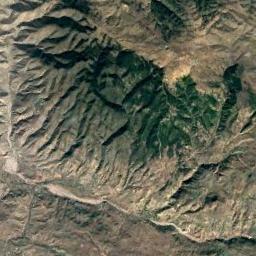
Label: mountain